Question: I was working with <URL>

I was wondering if something similar exists using jquery/graphs/Html5 ?
<URL> seems to be the closest that i can find. But still not there.
What are the ways to implement the same?
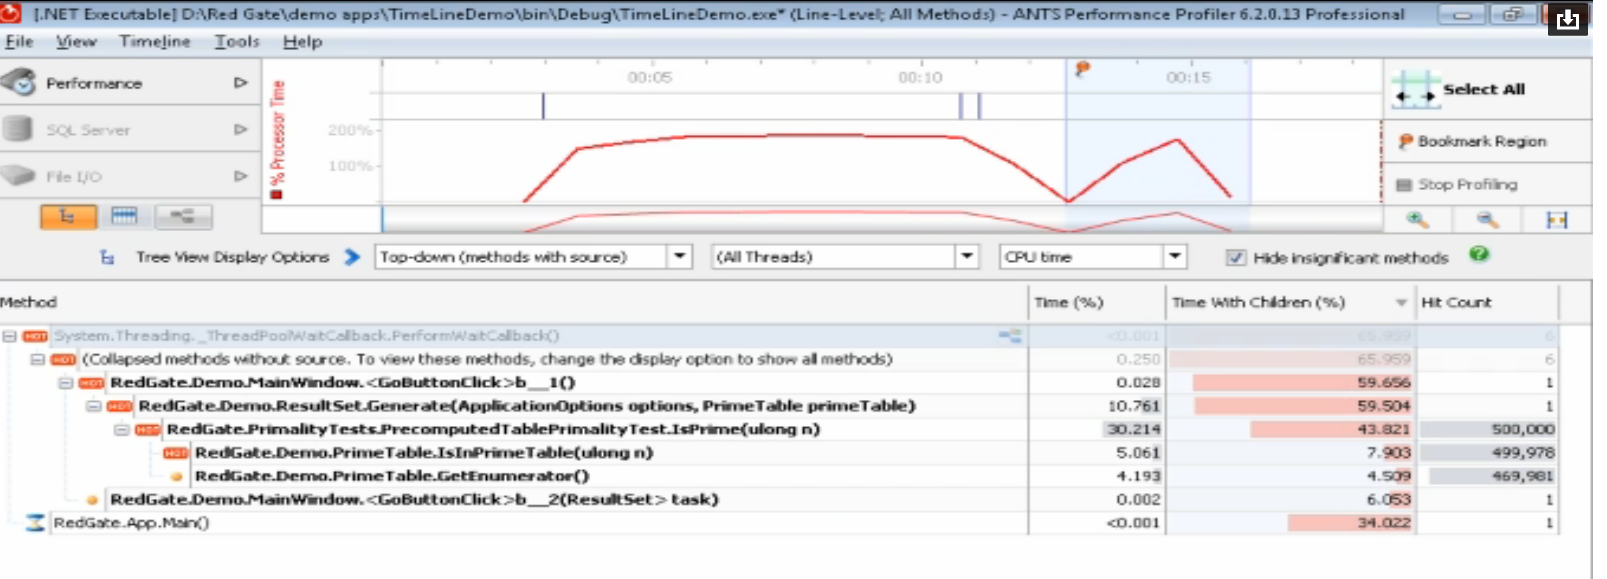
Answer: <URL> to get an idea. You will need to use their API to drill down to the points you need, but this depends a lot on your needs.